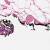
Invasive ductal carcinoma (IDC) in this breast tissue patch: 0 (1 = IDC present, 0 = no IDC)